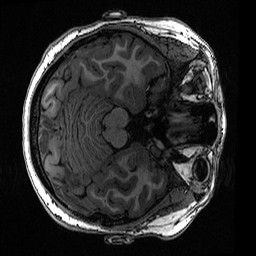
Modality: T1w
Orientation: axial
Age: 14
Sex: female
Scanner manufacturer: ge
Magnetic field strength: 3 T
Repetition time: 0.0077 s
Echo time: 0.003436 s